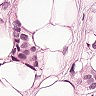
Metastatic tissue present: yes